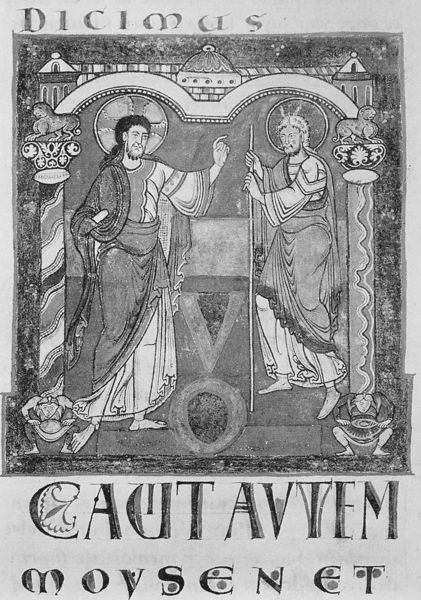
Titel: Bibel (die zweite Bibel von Saint - Martial)
Institution: Paris, Bibliothèque Nationale
Schlagwörter: mann, stadt, männer, säule, säulen, zeichnung, tiere, bart, rahmen, gewänder, stock, schrift, stab, dächer, kuppel, buch, burg, palast, schwarzweiß, text, heiligenschein, christus, jesus, lastenträger, löwe, latein, buchmalerei